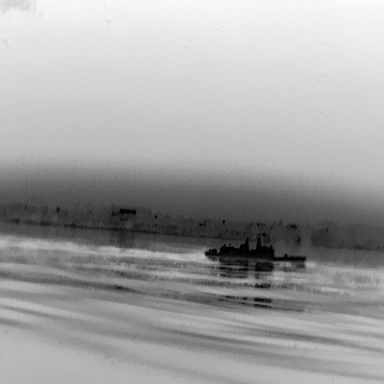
There is a warship in the infrared image.